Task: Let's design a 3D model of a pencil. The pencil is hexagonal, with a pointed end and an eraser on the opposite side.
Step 60:
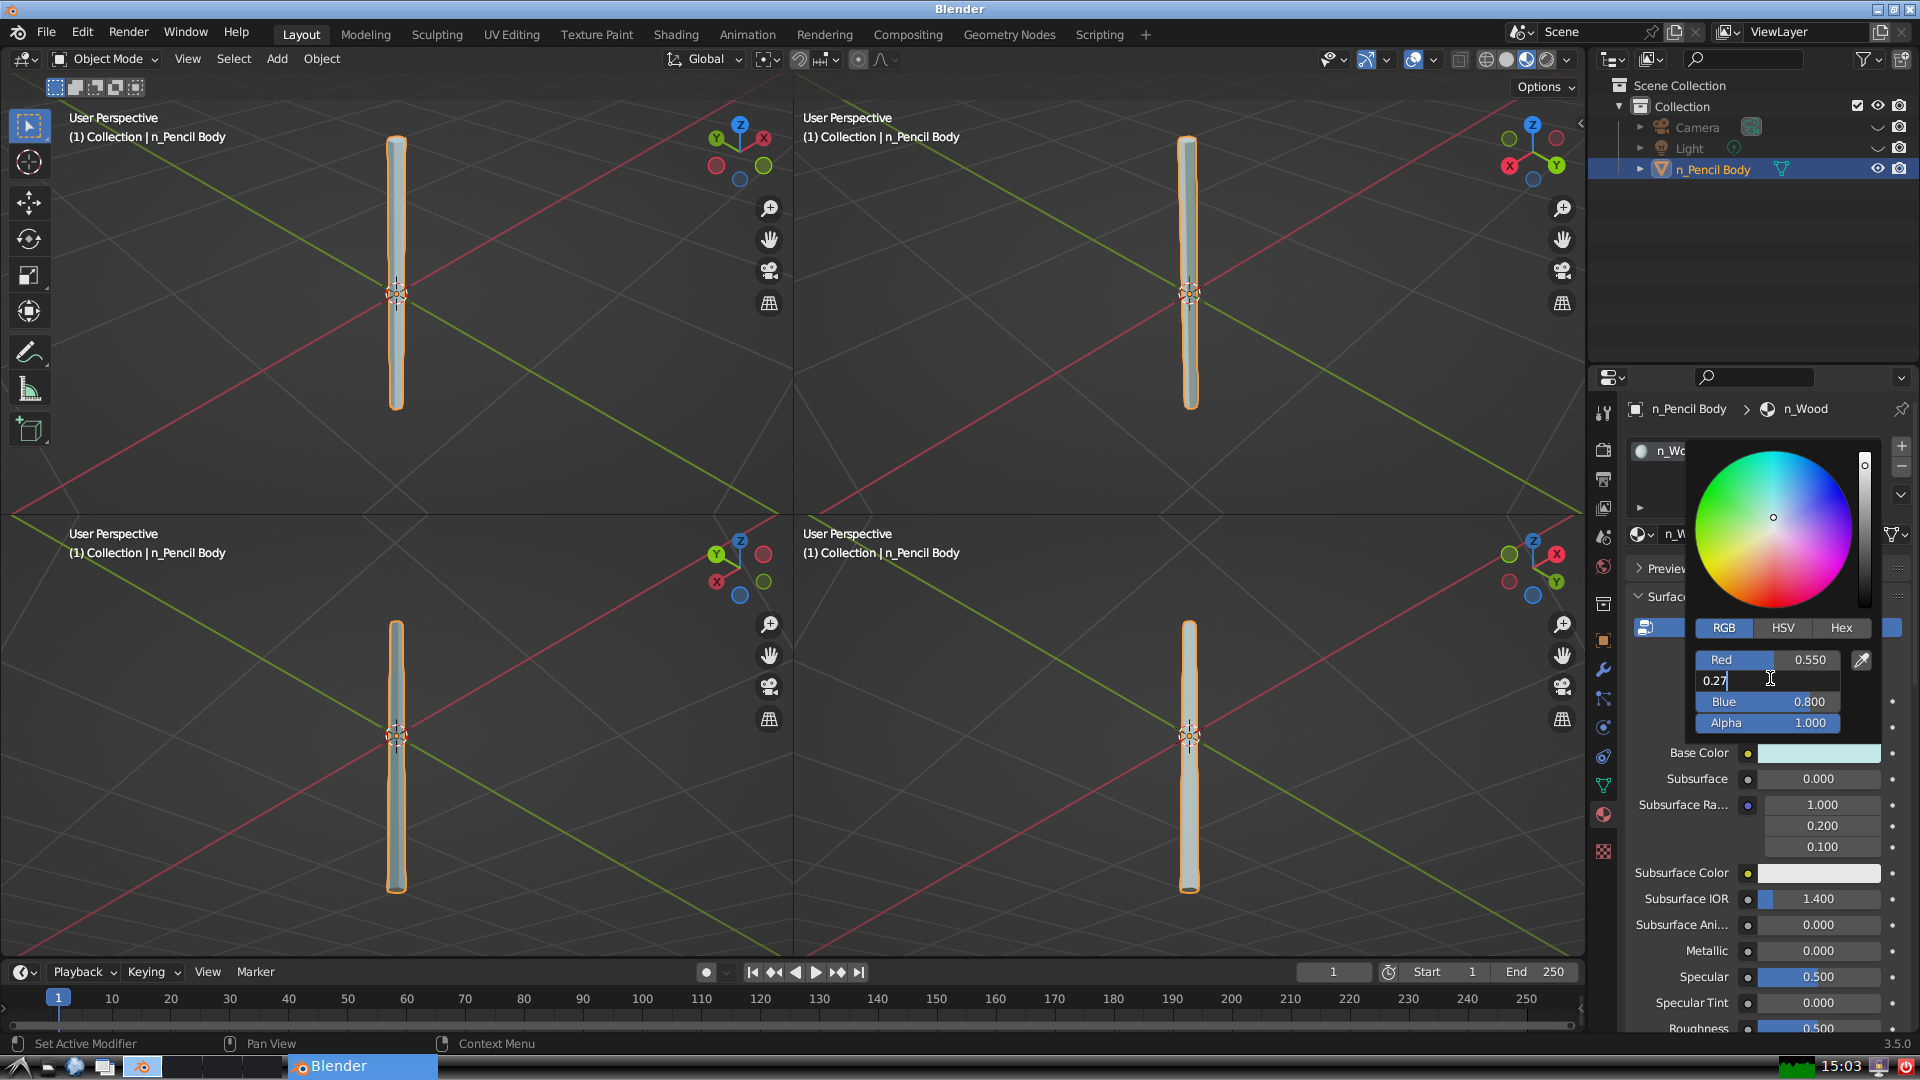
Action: {"key_press": ['Return']}